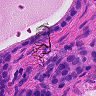
Metastatic tissue present: yes